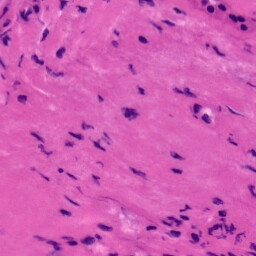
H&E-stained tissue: Tonsil